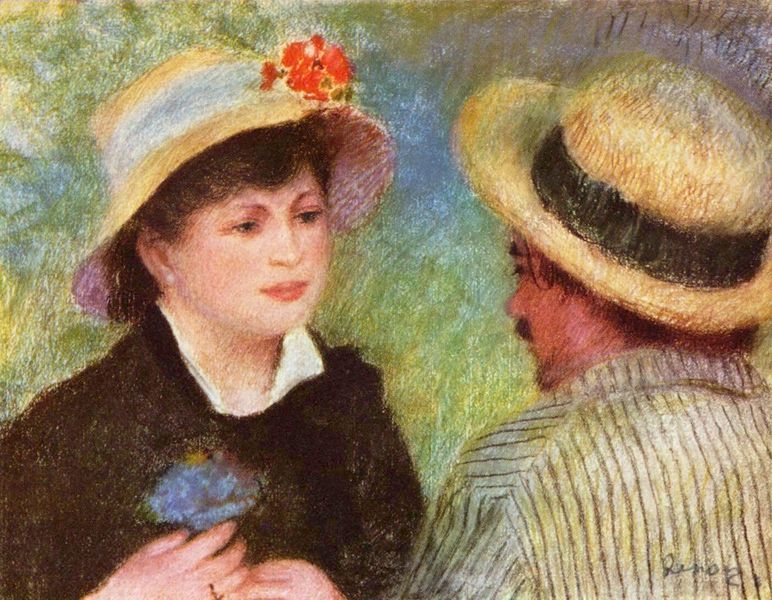
Titel: Les Canotiers
Künstler: Pierre Auguste Renoir
Standort: Boston (Massachusetts)
Institution: Museum of Fine Arts
Schlagwörter: blau, gemälde, hand, mann, gelb, grün, impressionismus, menschen, mädchen, blume, blumen, braun, finger, frau, hintergrund, hut, hüte, kleid, kreide, köpfe, mund, nase, ohr, ohrring, pastell, profil, renoir, rücken, schwarz, weiss, blüte, blüten, rot, wiese, anzug, bart, gesichter, hemd, jacke, schnurrbart, augen, band, blicke, bluse, gesicht, kragen, hände, signatur, natur, mantel, paar, kinn, lippen, perle, rosa, schön, garten, sommer, wangen, liebe, rote blume, farbe, lila, violett, hüge, blümchen, van gogh, schnäuzer, nasen, strohhut, hutband, hutbänder, monet, strohhüte, brauen, pupillen, gestreift, streifen, pastellfarben, strauss, wange, schnauzer, krempe, ring, sonnenhut, frühling, striche, inkarant, mohn, treffen, sonnig, liebespaar, begegnung, gegenüber, stohhut, anmut, blaue blume, pausbacken, hintergrun, hüt, krempen, scnurrbart, brunette, tête á tête, paarbild